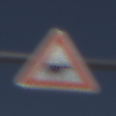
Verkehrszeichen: ViehtriebLinks
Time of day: Midday
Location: Outdoor (RoadRail)
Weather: Clear
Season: Summer
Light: Natural